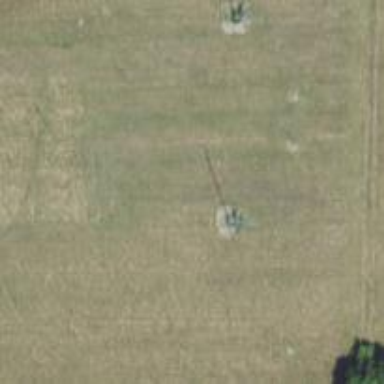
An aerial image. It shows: Man-made mast used for communication purposes.